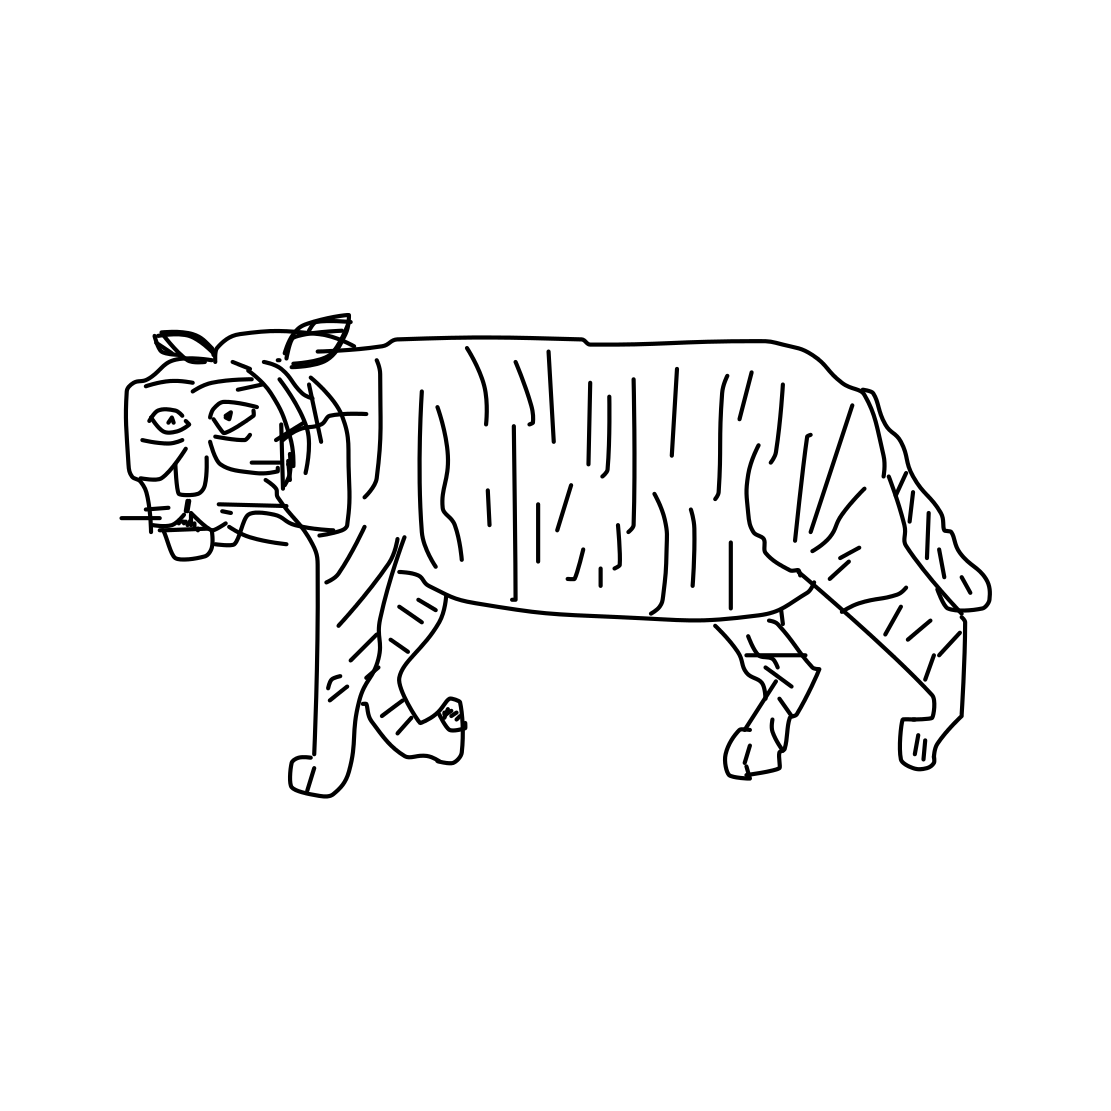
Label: tiger